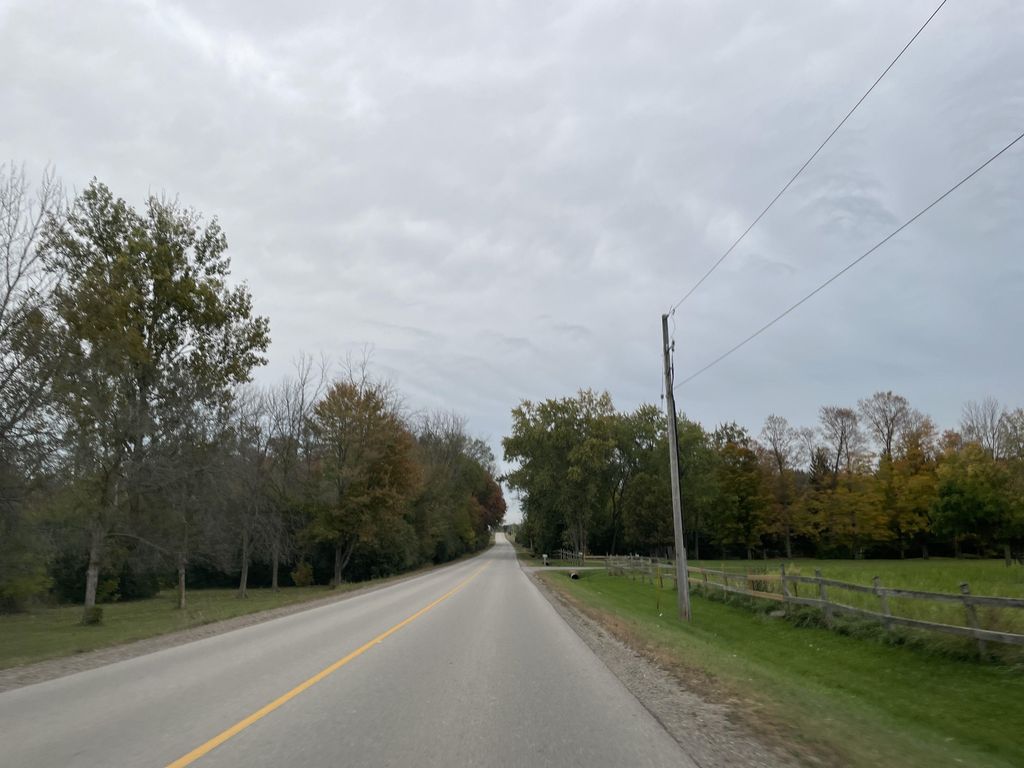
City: kitchener-waterloo